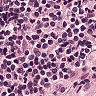
Metastatic tissue present: no